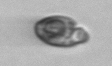
Label: Katodinium_or_Torodinium